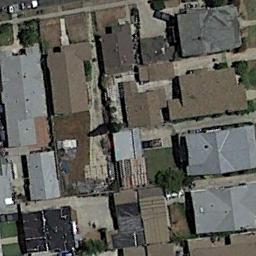
Label: residential